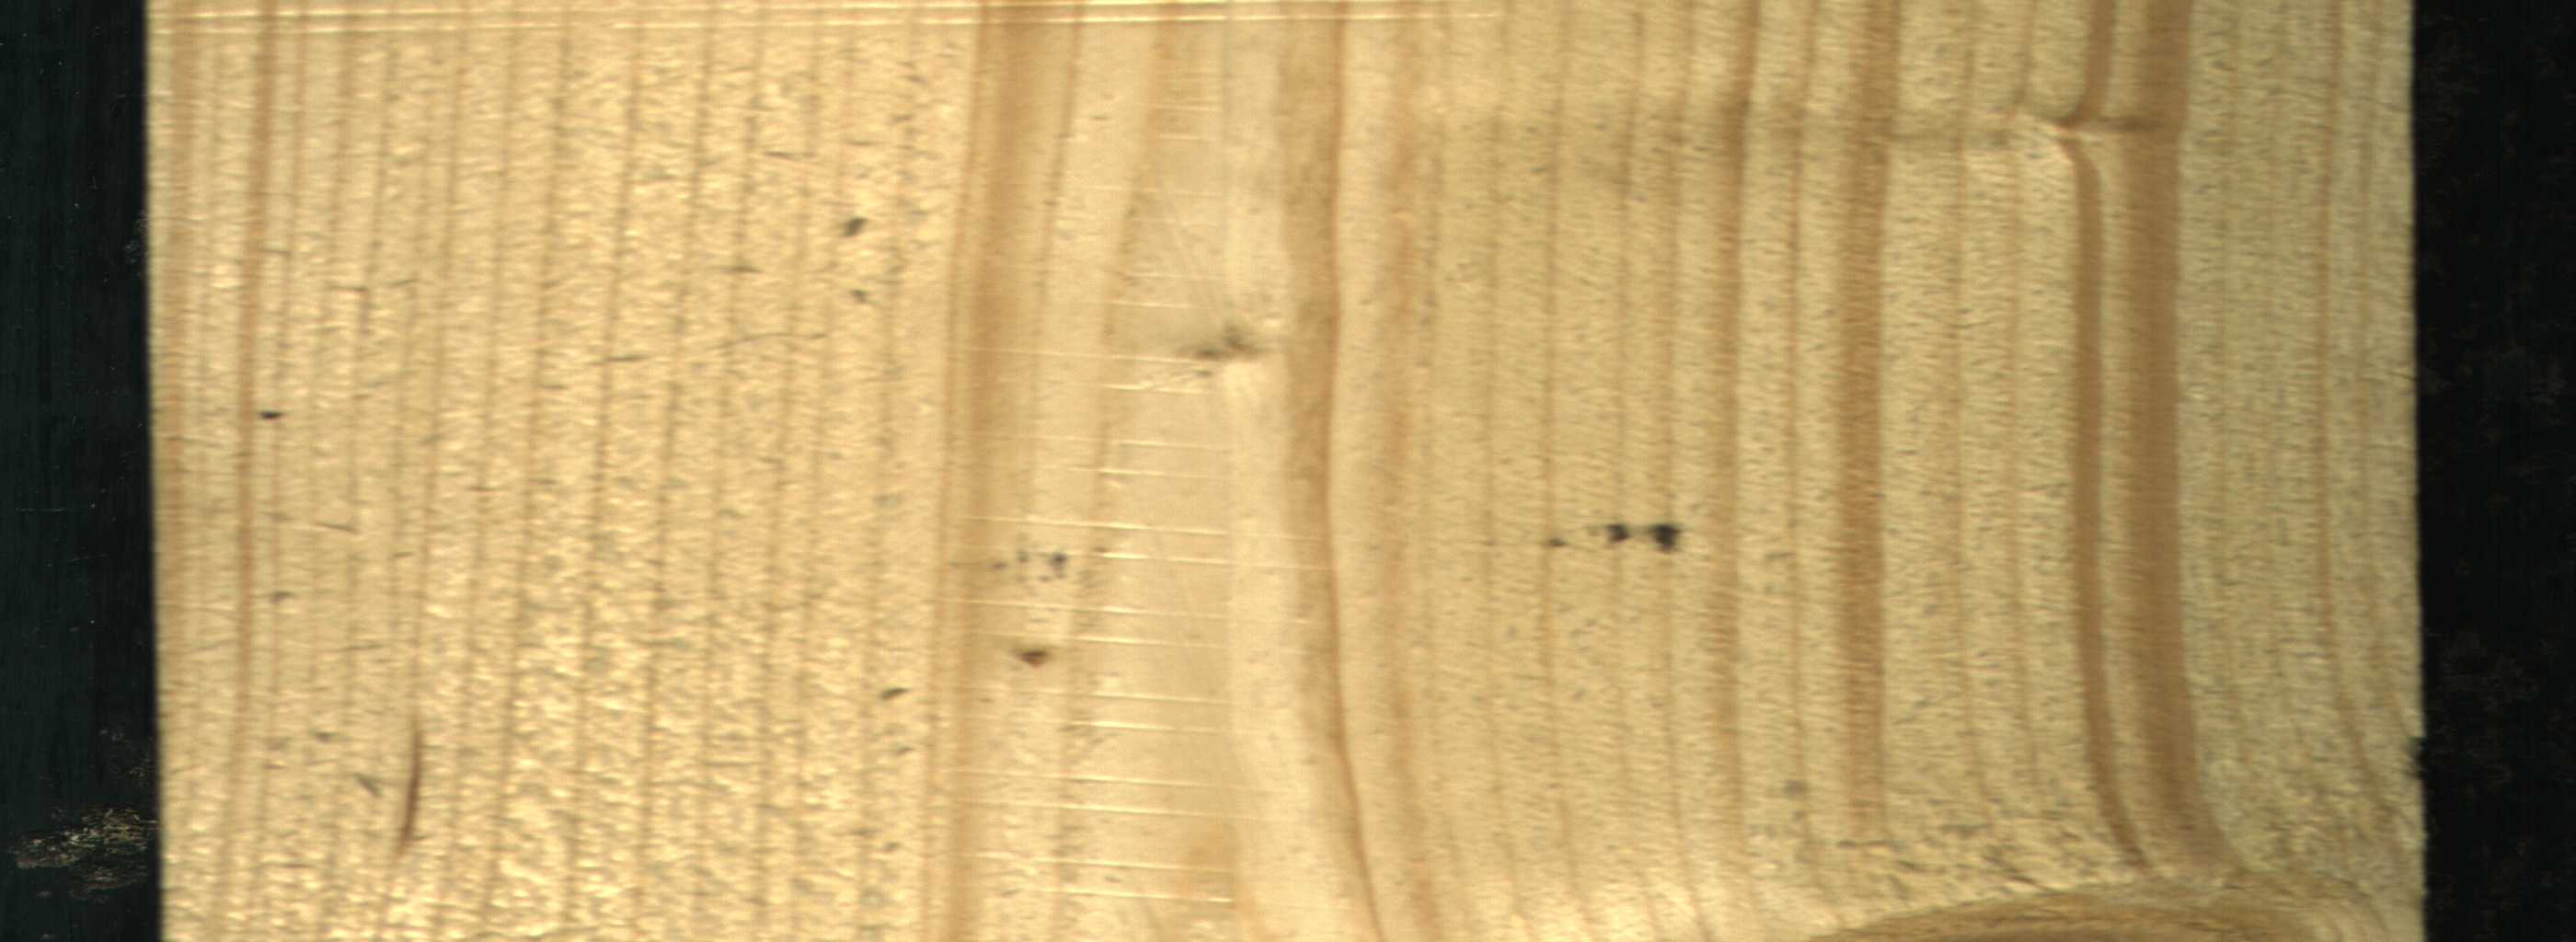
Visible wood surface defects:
resin
Live_Knot